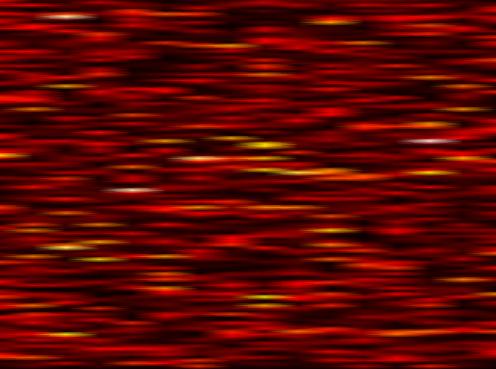
Label: WOLA